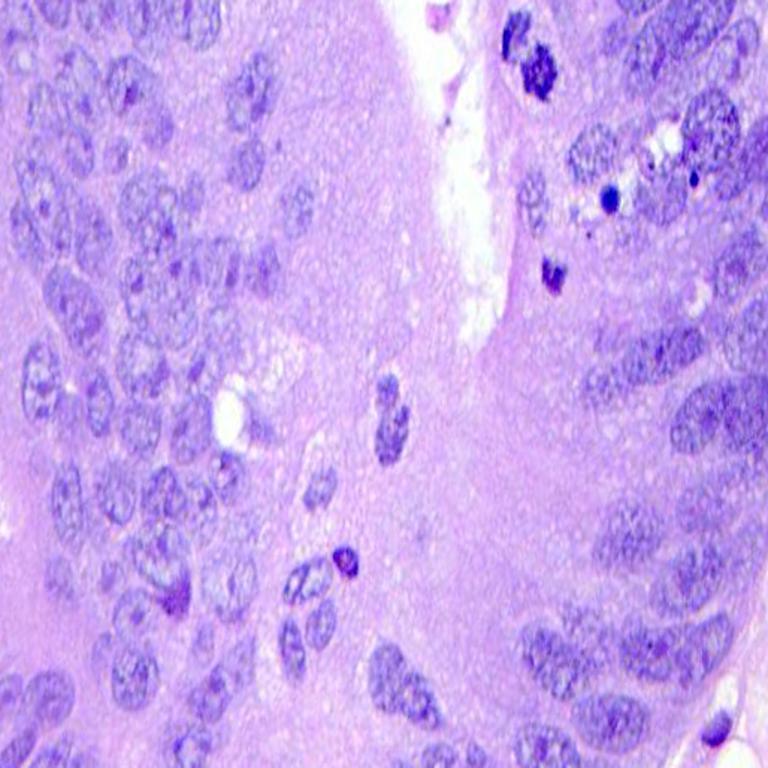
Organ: colon
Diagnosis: adenocarcinomas